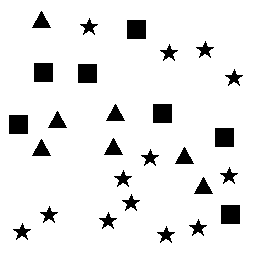
Squares: 7
Triangles: 7
Stars: 13
Total shapes: 27